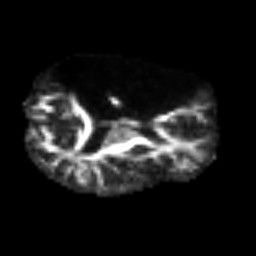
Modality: FA
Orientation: axial
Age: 40
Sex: male
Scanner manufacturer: siemens
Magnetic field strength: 3 T
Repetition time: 3.2 s
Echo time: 0.081 s